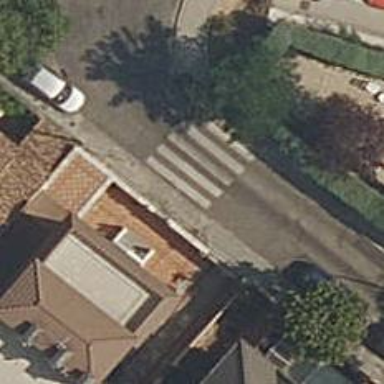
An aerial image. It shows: Uncontrolled zebra crossing on the road.